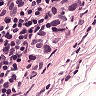
Metastatic tissue present: yes